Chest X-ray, PA view. Patient: 72 years old, sex M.
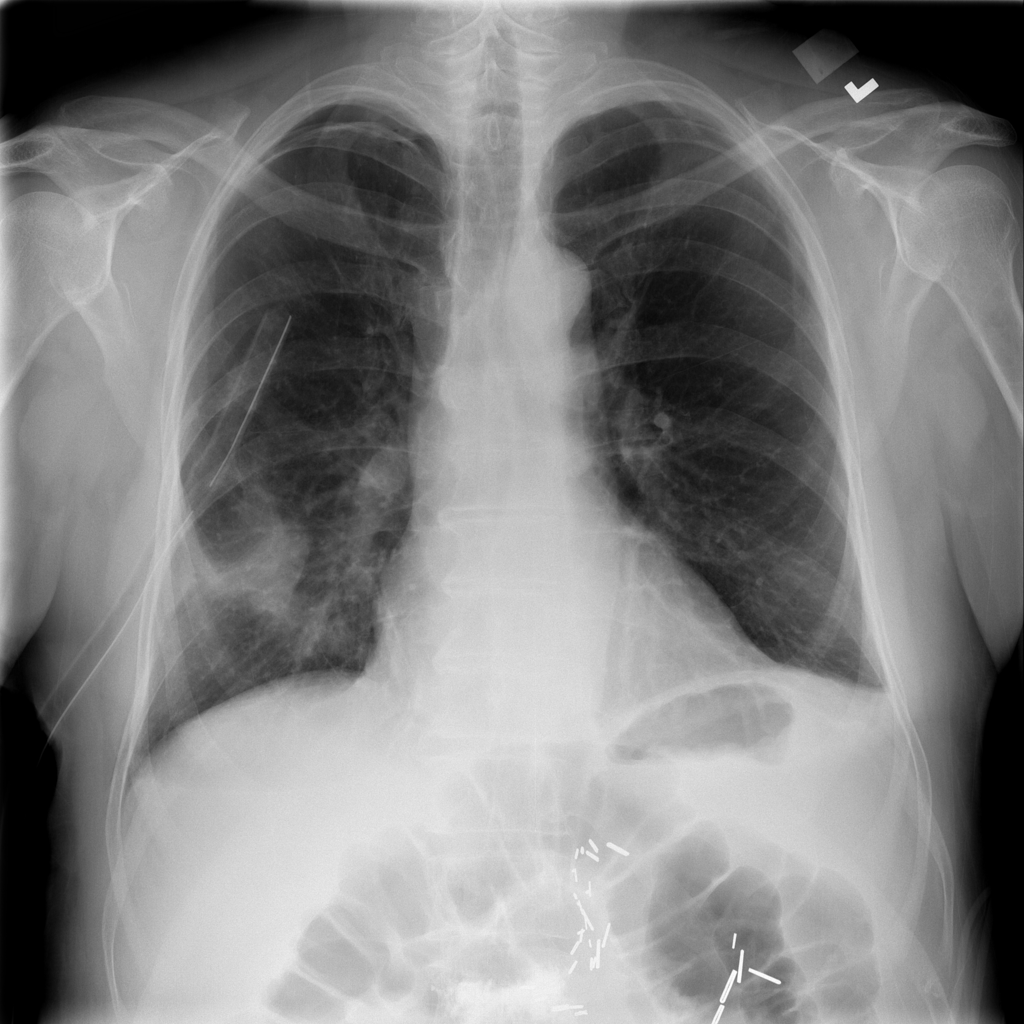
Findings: Mass, Pneumothorax